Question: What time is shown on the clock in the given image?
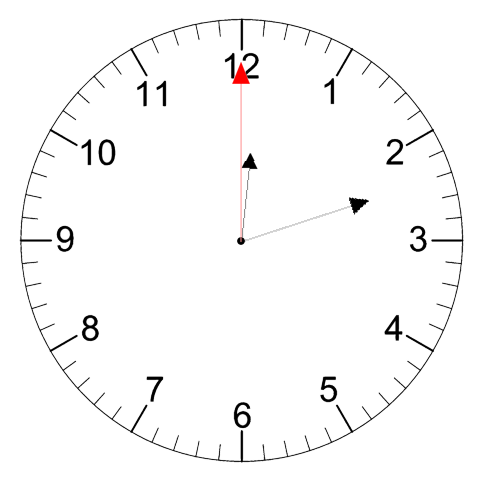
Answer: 12:12:00